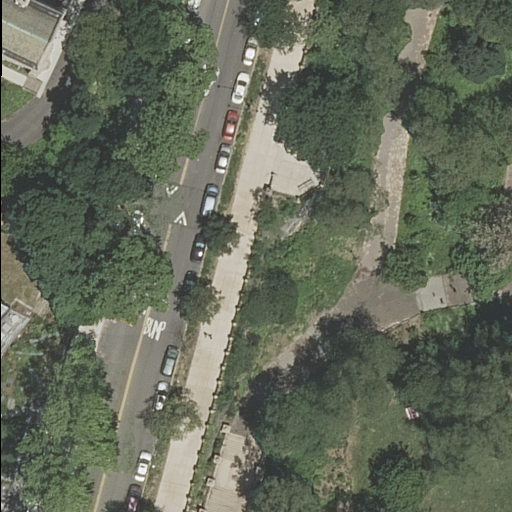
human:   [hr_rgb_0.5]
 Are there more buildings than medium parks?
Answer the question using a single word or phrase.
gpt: yes

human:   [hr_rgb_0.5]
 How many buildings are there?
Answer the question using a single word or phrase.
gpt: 2

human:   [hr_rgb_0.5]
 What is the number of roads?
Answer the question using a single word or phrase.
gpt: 6

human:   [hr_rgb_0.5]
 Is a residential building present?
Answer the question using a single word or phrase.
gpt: yes

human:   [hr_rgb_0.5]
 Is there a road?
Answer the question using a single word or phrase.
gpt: yes

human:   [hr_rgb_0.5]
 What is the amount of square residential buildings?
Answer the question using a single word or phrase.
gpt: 0

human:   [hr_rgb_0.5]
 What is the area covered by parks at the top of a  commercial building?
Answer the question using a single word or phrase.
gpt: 0m2

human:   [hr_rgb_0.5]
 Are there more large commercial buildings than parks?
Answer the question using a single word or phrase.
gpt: no

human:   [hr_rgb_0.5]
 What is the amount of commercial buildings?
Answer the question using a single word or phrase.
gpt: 0

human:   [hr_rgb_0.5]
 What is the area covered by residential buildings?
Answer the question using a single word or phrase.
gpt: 140m2

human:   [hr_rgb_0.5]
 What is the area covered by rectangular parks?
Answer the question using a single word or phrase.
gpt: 10636m2

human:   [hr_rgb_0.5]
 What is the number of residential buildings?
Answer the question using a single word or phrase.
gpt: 2

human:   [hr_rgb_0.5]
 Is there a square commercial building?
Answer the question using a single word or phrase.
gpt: no

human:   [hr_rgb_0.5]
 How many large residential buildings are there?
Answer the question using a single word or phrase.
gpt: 0

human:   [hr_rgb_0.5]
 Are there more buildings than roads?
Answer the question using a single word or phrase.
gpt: no

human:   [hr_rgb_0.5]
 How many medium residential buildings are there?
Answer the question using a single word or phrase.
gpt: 1

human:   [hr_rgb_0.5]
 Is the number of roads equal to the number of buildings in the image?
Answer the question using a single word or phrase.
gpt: no

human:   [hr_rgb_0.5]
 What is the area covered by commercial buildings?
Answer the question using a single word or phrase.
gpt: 0m2

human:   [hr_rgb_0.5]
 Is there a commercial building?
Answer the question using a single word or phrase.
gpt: no

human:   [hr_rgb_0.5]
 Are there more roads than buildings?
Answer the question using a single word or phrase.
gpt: yes

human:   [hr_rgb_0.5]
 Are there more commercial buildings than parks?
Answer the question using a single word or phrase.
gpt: no

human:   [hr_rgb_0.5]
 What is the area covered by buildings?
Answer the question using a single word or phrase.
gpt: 140m2

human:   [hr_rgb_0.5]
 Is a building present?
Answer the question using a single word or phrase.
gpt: yes

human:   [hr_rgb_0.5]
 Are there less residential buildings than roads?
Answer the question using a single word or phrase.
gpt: yes

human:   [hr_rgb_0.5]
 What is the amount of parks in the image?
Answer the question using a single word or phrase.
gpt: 1

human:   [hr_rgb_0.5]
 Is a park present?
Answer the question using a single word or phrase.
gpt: yes

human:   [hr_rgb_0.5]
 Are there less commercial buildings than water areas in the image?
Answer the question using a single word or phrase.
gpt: no

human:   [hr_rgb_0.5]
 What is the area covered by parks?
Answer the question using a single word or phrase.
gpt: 10636m2

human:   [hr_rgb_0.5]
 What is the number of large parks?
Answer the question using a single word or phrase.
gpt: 1

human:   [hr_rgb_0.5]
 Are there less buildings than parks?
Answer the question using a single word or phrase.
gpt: no

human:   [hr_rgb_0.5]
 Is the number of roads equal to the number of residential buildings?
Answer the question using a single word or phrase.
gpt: no

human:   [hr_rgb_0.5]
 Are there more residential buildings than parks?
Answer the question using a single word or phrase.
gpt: yes

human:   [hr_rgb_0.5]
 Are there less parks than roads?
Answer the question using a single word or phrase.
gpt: yes

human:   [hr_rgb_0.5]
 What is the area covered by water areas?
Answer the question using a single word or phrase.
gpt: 0m2

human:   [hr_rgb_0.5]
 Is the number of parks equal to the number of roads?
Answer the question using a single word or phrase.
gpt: no

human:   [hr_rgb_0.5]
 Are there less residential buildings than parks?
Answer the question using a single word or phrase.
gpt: no

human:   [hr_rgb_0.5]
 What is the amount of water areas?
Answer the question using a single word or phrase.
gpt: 0

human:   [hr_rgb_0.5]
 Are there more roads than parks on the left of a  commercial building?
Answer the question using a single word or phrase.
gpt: yes

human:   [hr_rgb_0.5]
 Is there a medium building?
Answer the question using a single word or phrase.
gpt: yes

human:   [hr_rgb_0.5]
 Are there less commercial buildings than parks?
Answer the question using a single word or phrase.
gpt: yes

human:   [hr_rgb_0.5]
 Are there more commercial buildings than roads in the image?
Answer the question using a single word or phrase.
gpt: no

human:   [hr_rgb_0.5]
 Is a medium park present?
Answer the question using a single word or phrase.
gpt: no

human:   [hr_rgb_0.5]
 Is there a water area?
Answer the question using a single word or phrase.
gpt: no

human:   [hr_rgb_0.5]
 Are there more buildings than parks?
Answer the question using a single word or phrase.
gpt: yes

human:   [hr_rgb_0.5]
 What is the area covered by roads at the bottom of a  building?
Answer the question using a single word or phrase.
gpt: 0m2

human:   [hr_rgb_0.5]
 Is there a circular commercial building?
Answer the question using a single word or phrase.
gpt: no

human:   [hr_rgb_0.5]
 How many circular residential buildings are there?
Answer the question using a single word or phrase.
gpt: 0

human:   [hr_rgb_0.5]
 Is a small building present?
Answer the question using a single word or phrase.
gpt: yes

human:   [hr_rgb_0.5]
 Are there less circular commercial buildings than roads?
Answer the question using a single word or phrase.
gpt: yes

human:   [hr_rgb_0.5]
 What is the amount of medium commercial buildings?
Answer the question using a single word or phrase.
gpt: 0

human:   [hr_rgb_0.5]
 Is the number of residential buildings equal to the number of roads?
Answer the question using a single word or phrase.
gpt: no

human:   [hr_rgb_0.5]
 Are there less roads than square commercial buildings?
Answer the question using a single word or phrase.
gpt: no

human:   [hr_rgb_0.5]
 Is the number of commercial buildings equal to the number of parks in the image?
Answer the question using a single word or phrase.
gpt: no

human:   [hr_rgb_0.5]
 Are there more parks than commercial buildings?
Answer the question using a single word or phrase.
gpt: yes

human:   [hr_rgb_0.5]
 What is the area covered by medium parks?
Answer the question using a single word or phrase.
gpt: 0m2

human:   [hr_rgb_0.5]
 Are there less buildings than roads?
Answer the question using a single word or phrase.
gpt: yes

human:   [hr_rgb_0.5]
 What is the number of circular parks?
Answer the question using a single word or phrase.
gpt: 0

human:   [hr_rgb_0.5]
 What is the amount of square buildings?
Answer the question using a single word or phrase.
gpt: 0

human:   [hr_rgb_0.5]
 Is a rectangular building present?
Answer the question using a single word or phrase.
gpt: yes

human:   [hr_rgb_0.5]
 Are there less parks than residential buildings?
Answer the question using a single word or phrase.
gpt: yes

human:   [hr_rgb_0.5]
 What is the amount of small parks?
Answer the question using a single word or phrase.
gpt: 0

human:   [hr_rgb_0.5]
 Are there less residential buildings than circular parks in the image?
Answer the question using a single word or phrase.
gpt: no

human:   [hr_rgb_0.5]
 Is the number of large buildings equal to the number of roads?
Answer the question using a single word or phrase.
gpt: no

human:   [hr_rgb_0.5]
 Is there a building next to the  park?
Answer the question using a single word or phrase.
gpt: yes